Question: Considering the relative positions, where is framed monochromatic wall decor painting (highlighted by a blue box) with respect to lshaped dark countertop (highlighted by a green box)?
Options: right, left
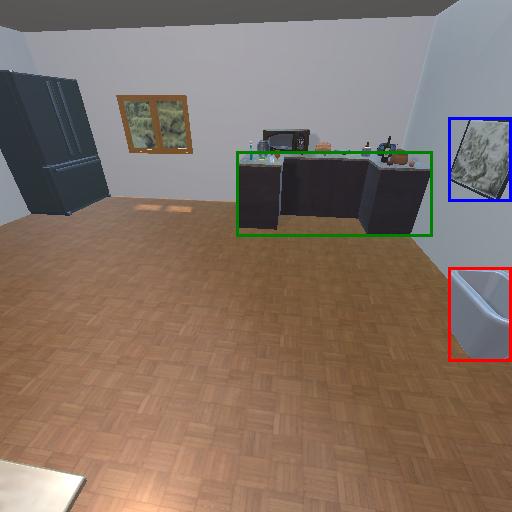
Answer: right